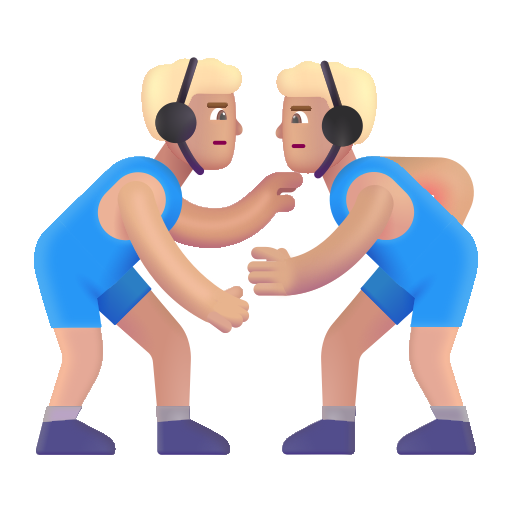
man wrestling color  light